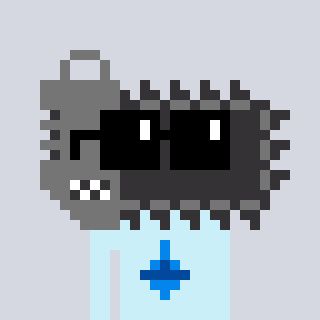
a pixel art character with square black sunglasses, a chainsaw-shaped head and a cold-colored body on a cool background